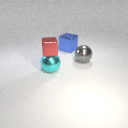
large gray metal sphere behind large cyan metal sphere